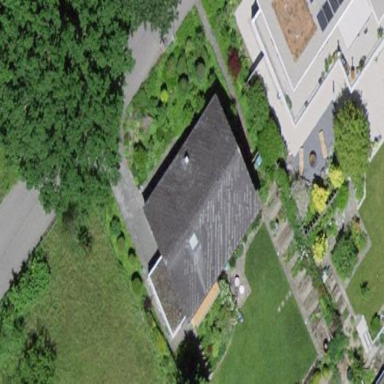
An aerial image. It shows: Detached building with gabled roof.